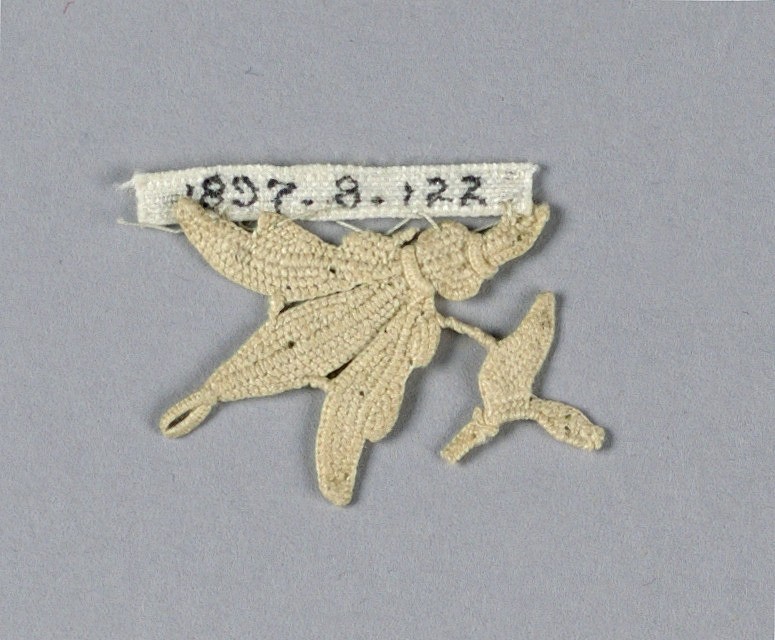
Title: Fragment
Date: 16th–17th century
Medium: linen Technique: needle lace
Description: Fragment in the shape of a tiny blossom with leaves.